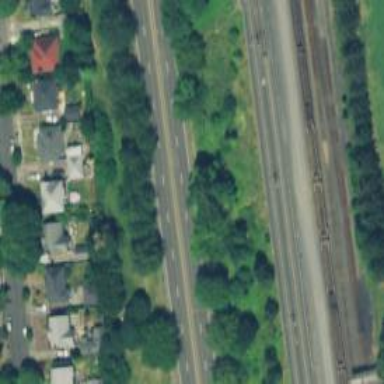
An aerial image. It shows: Asphalt trunk highway classified as expressway.